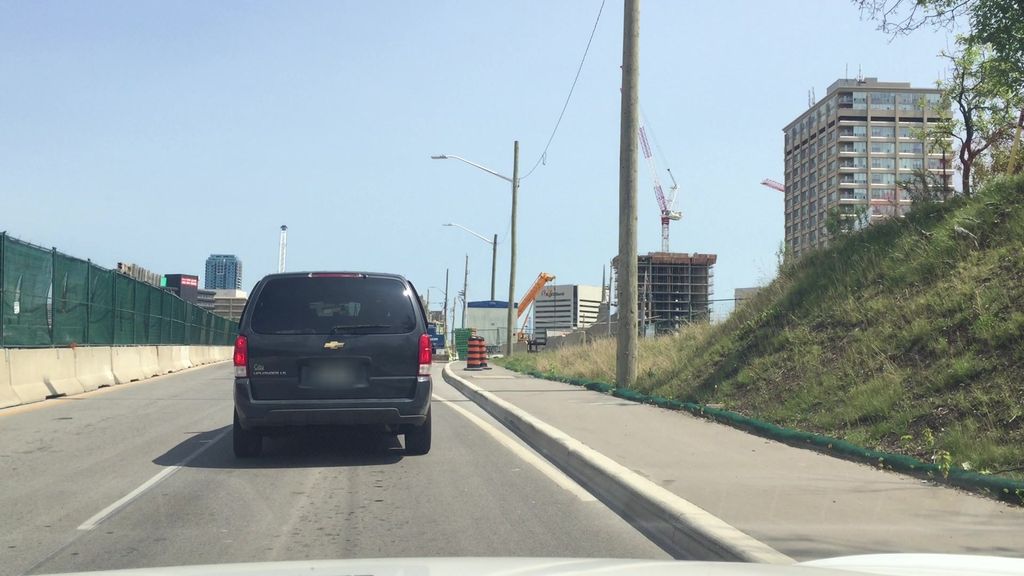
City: toronto